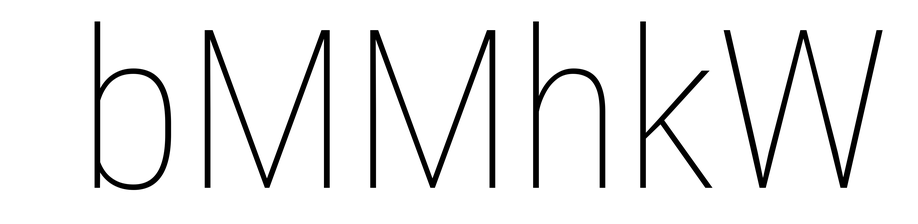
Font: Roboto_Condensed_Thin